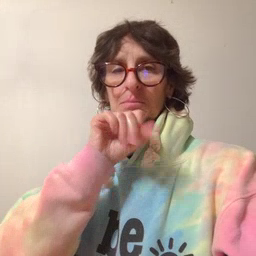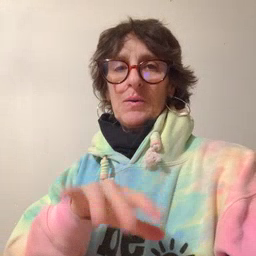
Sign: blow